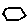
Label: hexagon